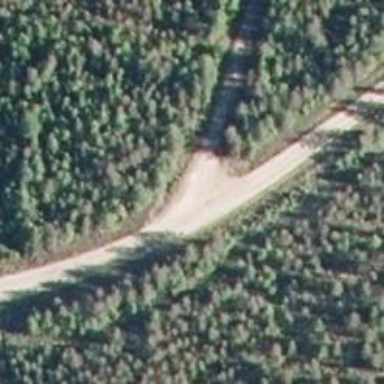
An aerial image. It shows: Tertiary road.